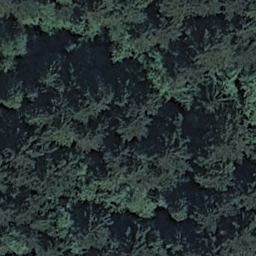
Label: forest